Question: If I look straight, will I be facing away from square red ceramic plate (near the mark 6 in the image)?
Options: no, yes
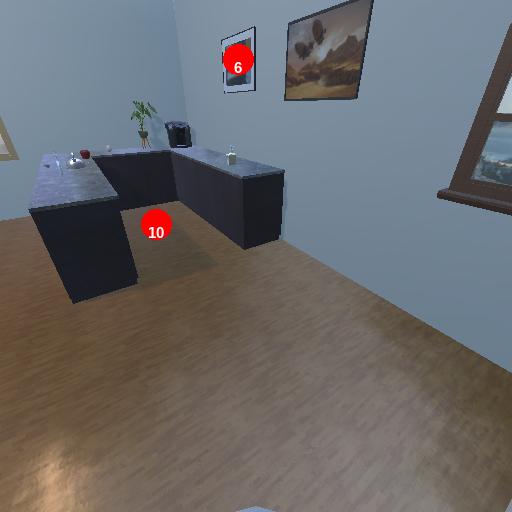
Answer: no